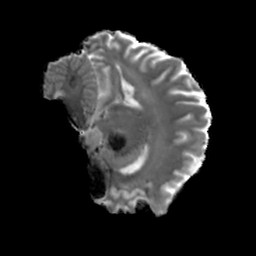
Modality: MD
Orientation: sagittal
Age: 23
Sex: female
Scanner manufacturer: siemens
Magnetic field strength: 6.98 T
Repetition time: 7.776 s
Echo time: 0.076 s